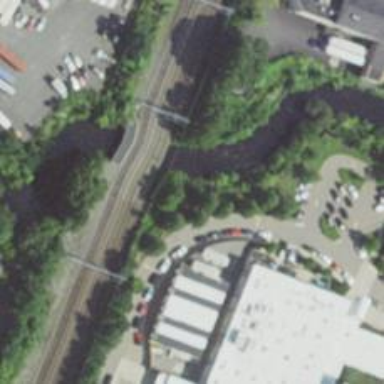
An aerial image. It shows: Bridge over railway with electrified contact lines.